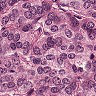
Metastatic tissue present: yes